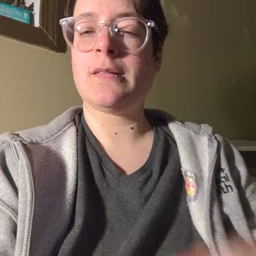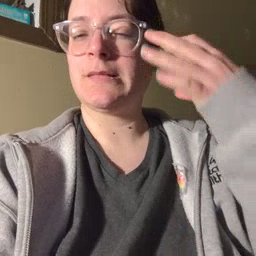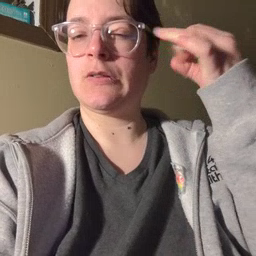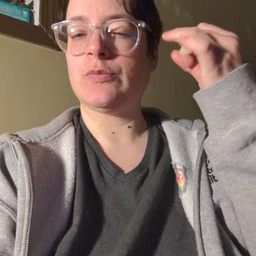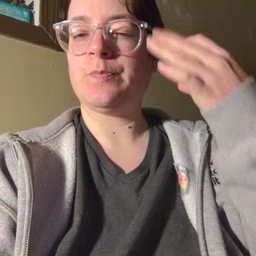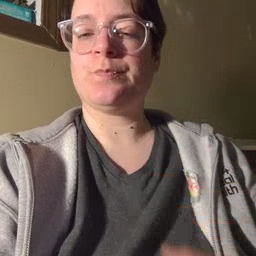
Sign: shower